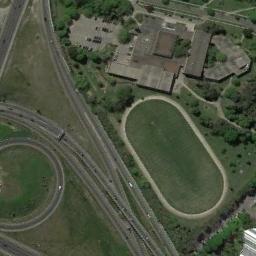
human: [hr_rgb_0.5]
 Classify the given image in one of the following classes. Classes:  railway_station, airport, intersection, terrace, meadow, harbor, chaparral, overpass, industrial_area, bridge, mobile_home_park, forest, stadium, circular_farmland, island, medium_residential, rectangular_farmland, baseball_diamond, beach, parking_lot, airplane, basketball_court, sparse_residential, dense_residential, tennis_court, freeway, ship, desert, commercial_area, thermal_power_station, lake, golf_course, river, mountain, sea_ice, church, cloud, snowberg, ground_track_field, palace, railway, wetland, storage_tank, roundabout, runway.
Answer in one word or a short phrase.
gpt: ground_track_field